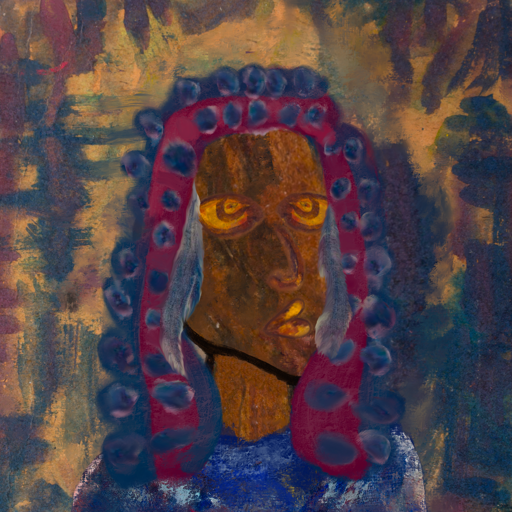
Background: InTheSun, Head And Neck Side: Mosgoul, Face Side: Comrade, Bust: Irani, Hair Side: Hill_Girl, Head Accessory: Blank, Second Necklace: Blank, Necklace: Blank, Baby: Blank